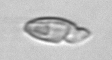
Label: Katodinium_or_Torodinium